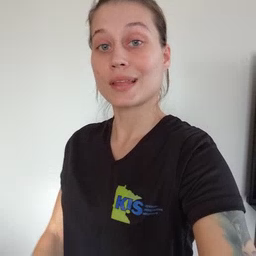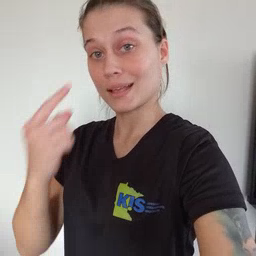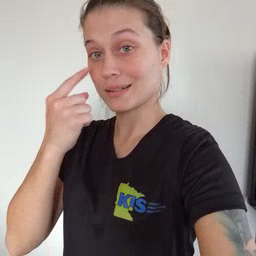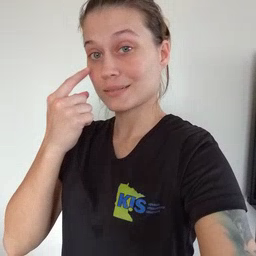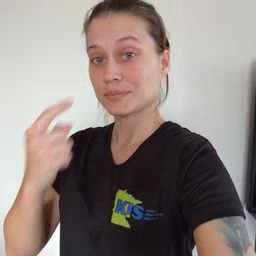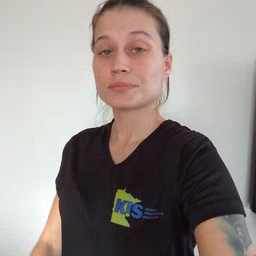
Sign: eye